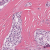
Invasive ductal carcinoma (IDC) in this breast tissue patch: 1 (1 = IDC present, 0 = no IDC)